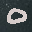
Label: 0